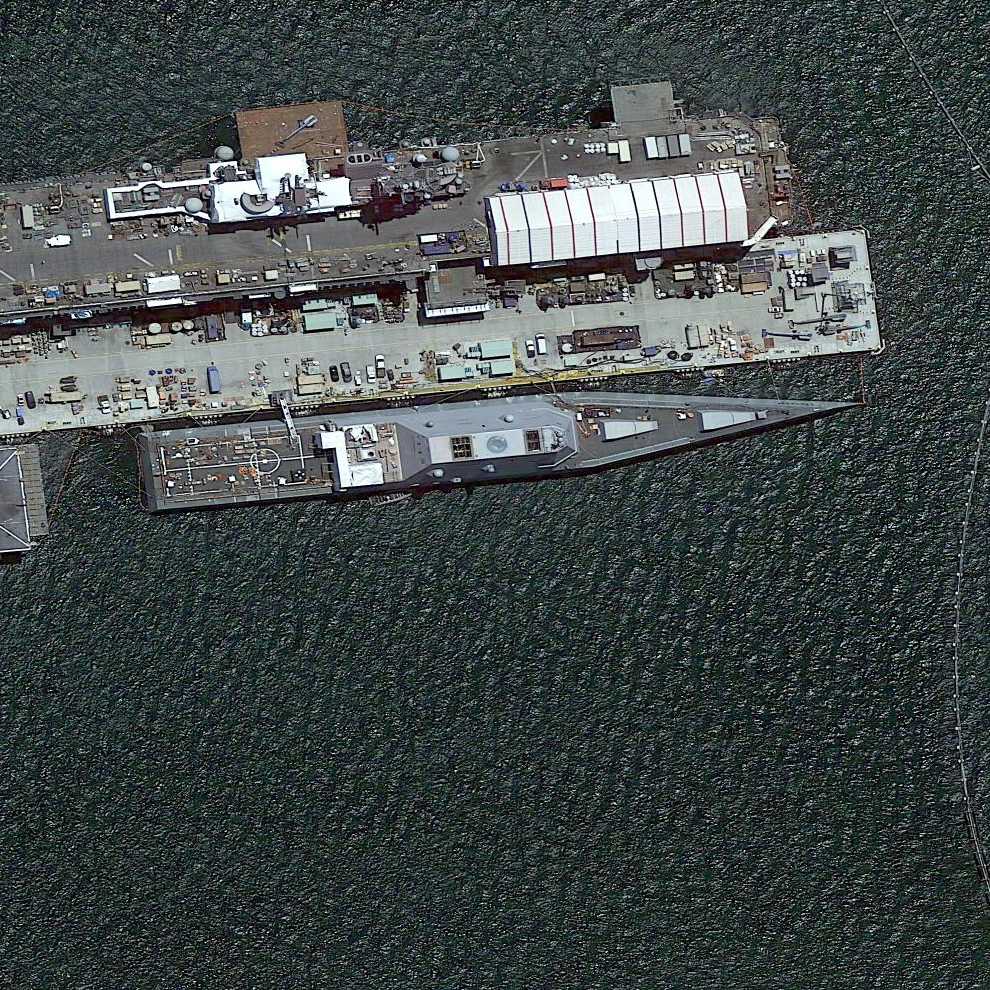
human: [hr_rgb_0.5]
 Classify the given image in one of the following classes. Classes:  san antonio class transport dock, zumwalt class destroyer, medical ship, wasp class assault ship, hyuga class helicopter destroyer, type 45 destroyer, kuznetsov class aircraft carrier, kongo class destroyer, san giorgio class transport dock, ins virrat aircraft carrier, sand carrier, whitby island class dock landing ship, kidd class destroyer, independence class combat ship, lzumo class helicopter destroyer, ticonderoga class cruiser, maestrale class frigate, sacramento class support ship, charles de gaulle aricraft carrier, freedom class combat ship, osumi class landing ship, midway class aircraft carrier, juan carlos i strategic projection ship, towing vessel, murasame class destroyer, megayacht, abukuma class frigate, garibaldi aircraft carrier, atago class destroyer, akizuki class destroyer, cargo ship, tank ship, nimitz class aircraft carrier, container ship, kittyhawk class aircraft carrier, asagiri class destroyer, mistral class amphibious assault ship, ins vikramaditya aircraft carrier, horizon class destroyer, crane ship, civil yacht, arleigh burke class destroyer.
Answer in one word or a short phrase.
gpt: Zumwalt class destroyer